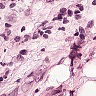
Metastatic tissue present: yes